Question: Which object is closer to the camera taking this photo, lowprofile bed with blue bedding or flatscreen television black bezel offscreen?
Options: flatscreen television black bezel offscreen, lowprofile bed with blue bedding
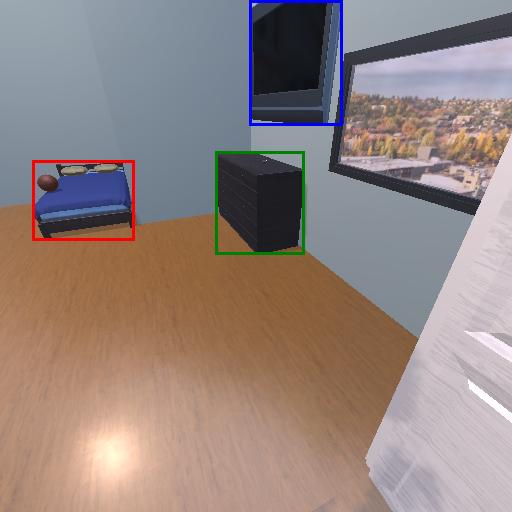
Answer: flatscreen television black bezel offscreen